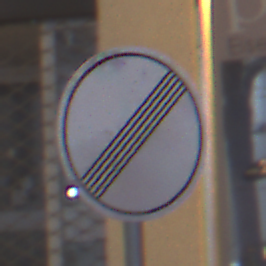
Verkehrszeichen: EndeSaemtlicherBegrenzungen
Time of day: Night
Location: Outdoor (Urban)
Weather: Overcast
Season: Winter
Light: Artificial